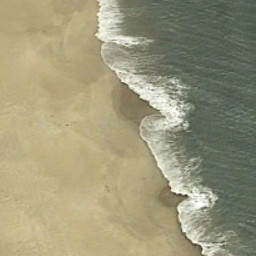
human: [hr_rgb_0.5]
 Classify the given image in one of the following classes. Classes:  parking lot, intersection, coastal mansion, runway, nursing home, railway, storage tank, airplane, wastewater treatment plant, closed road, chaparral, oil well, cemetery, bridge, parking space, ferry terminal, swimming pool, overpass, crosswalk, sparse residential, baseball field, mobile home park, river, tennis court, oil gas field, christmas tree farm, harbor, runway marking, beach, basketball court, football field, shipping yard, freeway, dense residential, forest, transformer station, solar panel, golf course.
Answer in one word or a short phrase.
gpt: beach